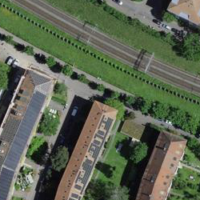
EUNIS habitat code: 57
Species observed at this site:
Geranium pyrenaicum